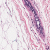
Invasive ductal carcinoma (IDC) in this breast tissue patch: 0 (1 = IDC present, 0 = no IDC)